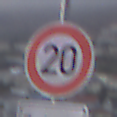
Verkehrszeichen: Geschwindigkeit20
Zusatzzeichen unten: HinweiseAufGefahrenDurchVerbaleAngabe11
Umgebung: Outdoor, Beach
Tageszeit: SunriseSunset
Wetter: Overcast
Licht: Natural
Jahreszeit: NotSpecified
Kontrast: LowContrast